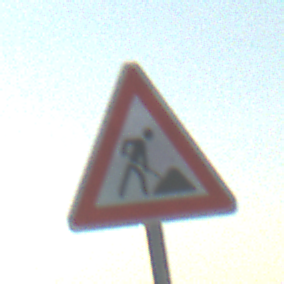
Verkehrszeichen: Arbeitsstelle
Umgebung: Outdoor, Beach
Tageszeit: SunriseSunset
Wetter: Clear
Licht: Natural
Jahreszeit: NotSpecified
Kontrast: HighContrast